Aerial crown-view tile of a tropical tree (Barro Colorado Island, Panama), acquired 20250217:
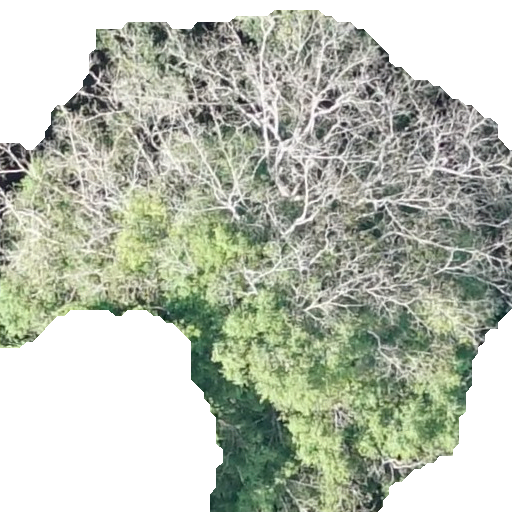
Species: Hura crepitans
GBIF accepted scientific name: Hura crepitans
Crown area: 298.132 m²